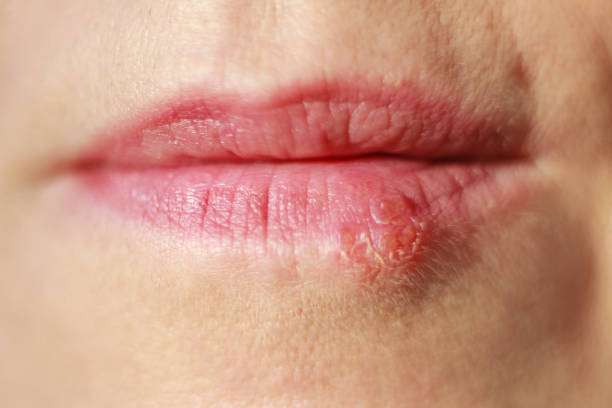
Condition: Mouth Ulcer